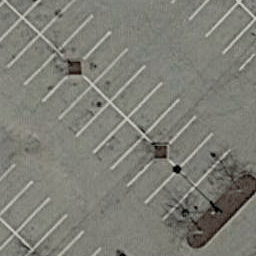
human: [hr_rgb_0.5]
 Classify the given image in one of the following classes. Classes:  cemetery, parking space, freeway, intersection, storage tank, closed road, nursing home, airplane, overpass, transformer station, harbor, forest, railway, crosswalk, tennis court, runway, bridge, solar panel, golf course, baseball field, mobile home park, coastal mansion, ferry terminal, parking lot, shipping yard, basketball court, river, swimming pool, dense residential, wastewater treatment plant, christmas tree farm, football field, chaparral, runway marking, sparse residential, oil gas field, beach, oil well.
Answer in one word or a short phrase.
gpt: parking space